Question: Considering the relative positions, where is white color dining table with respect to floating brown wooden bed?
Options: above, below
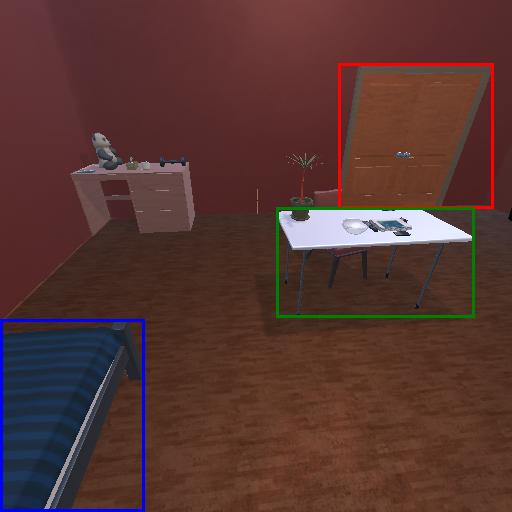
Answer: above